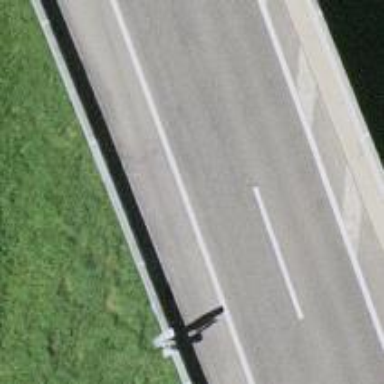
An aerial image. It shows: Asphalt bridge over motorway.